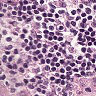
Metastatic tissue present: no